Question: What I want to do is separate data in 2 or 3 table column
'''
<?php if(isset($queue_record)) : foreach($queue_record as $row) : ?>
<tr>
<td>
<label class="checkbox ">
<input type="checkbox" name="check_queue[]" id="inlineCheckbox1"
class="inlineCheckbox1" value="<?php echo $row->tenantqueueid; ?>">
<?php echo $row->queuename; ?>
</label>
</td>
</tr>
<?php endforeach; ?>
<?php endif; ?>
'''

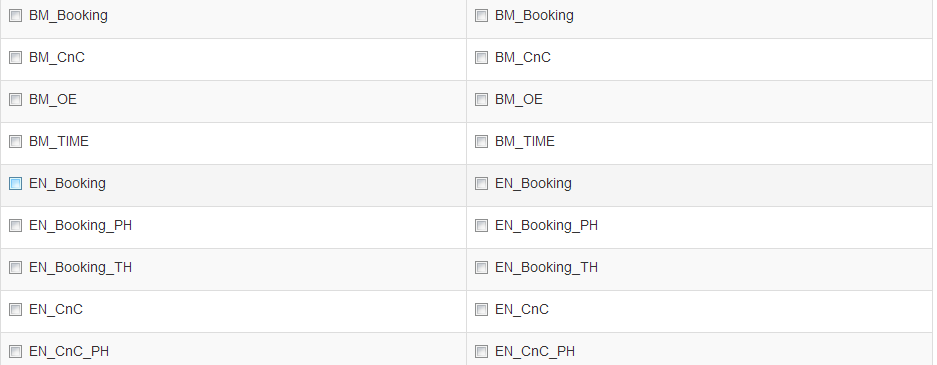
Answer: You have to to do something like this:
'''
<?php
if(isset($queue_record)){
echo "<table>";
echo "<tr>";
echo "<th>Column 1 Header</th>";
echo "<th>Column 2 Header</th>";
echo "<th>Column 3 Header</th>";
echo "</tr>";
$num_cols = 3; //We set the number of columns
$current_col = 0;
foreach($queue_record as $row):
if($current_col == "0")echo "<tr>"; //Creates a new row if $curent_col equals to 0
?>
<td>
<label class="checkbox ">
<input type="checkbox" name="check_queue[]" id="inlineCheckbox1"
class="inlineCheckbox1" value="<?php echo $row->tenantqueueid; ?>">
<?php echo $row->queuename; ?>
</label>
</td>
<?php
if($current_col == $num_cols-1){ // Close the row if $current_col equals to 2 in the example ($num_cols -1)
echo "</tr>";
$current_col = 0;
}else{
$current_col++;
}
endforeach;
echo "</table>";
<?php endif; ?>
'''